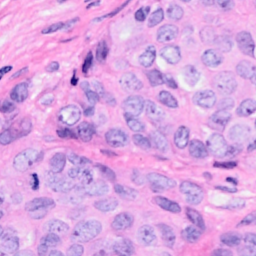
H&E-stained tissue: Breast